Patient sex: F
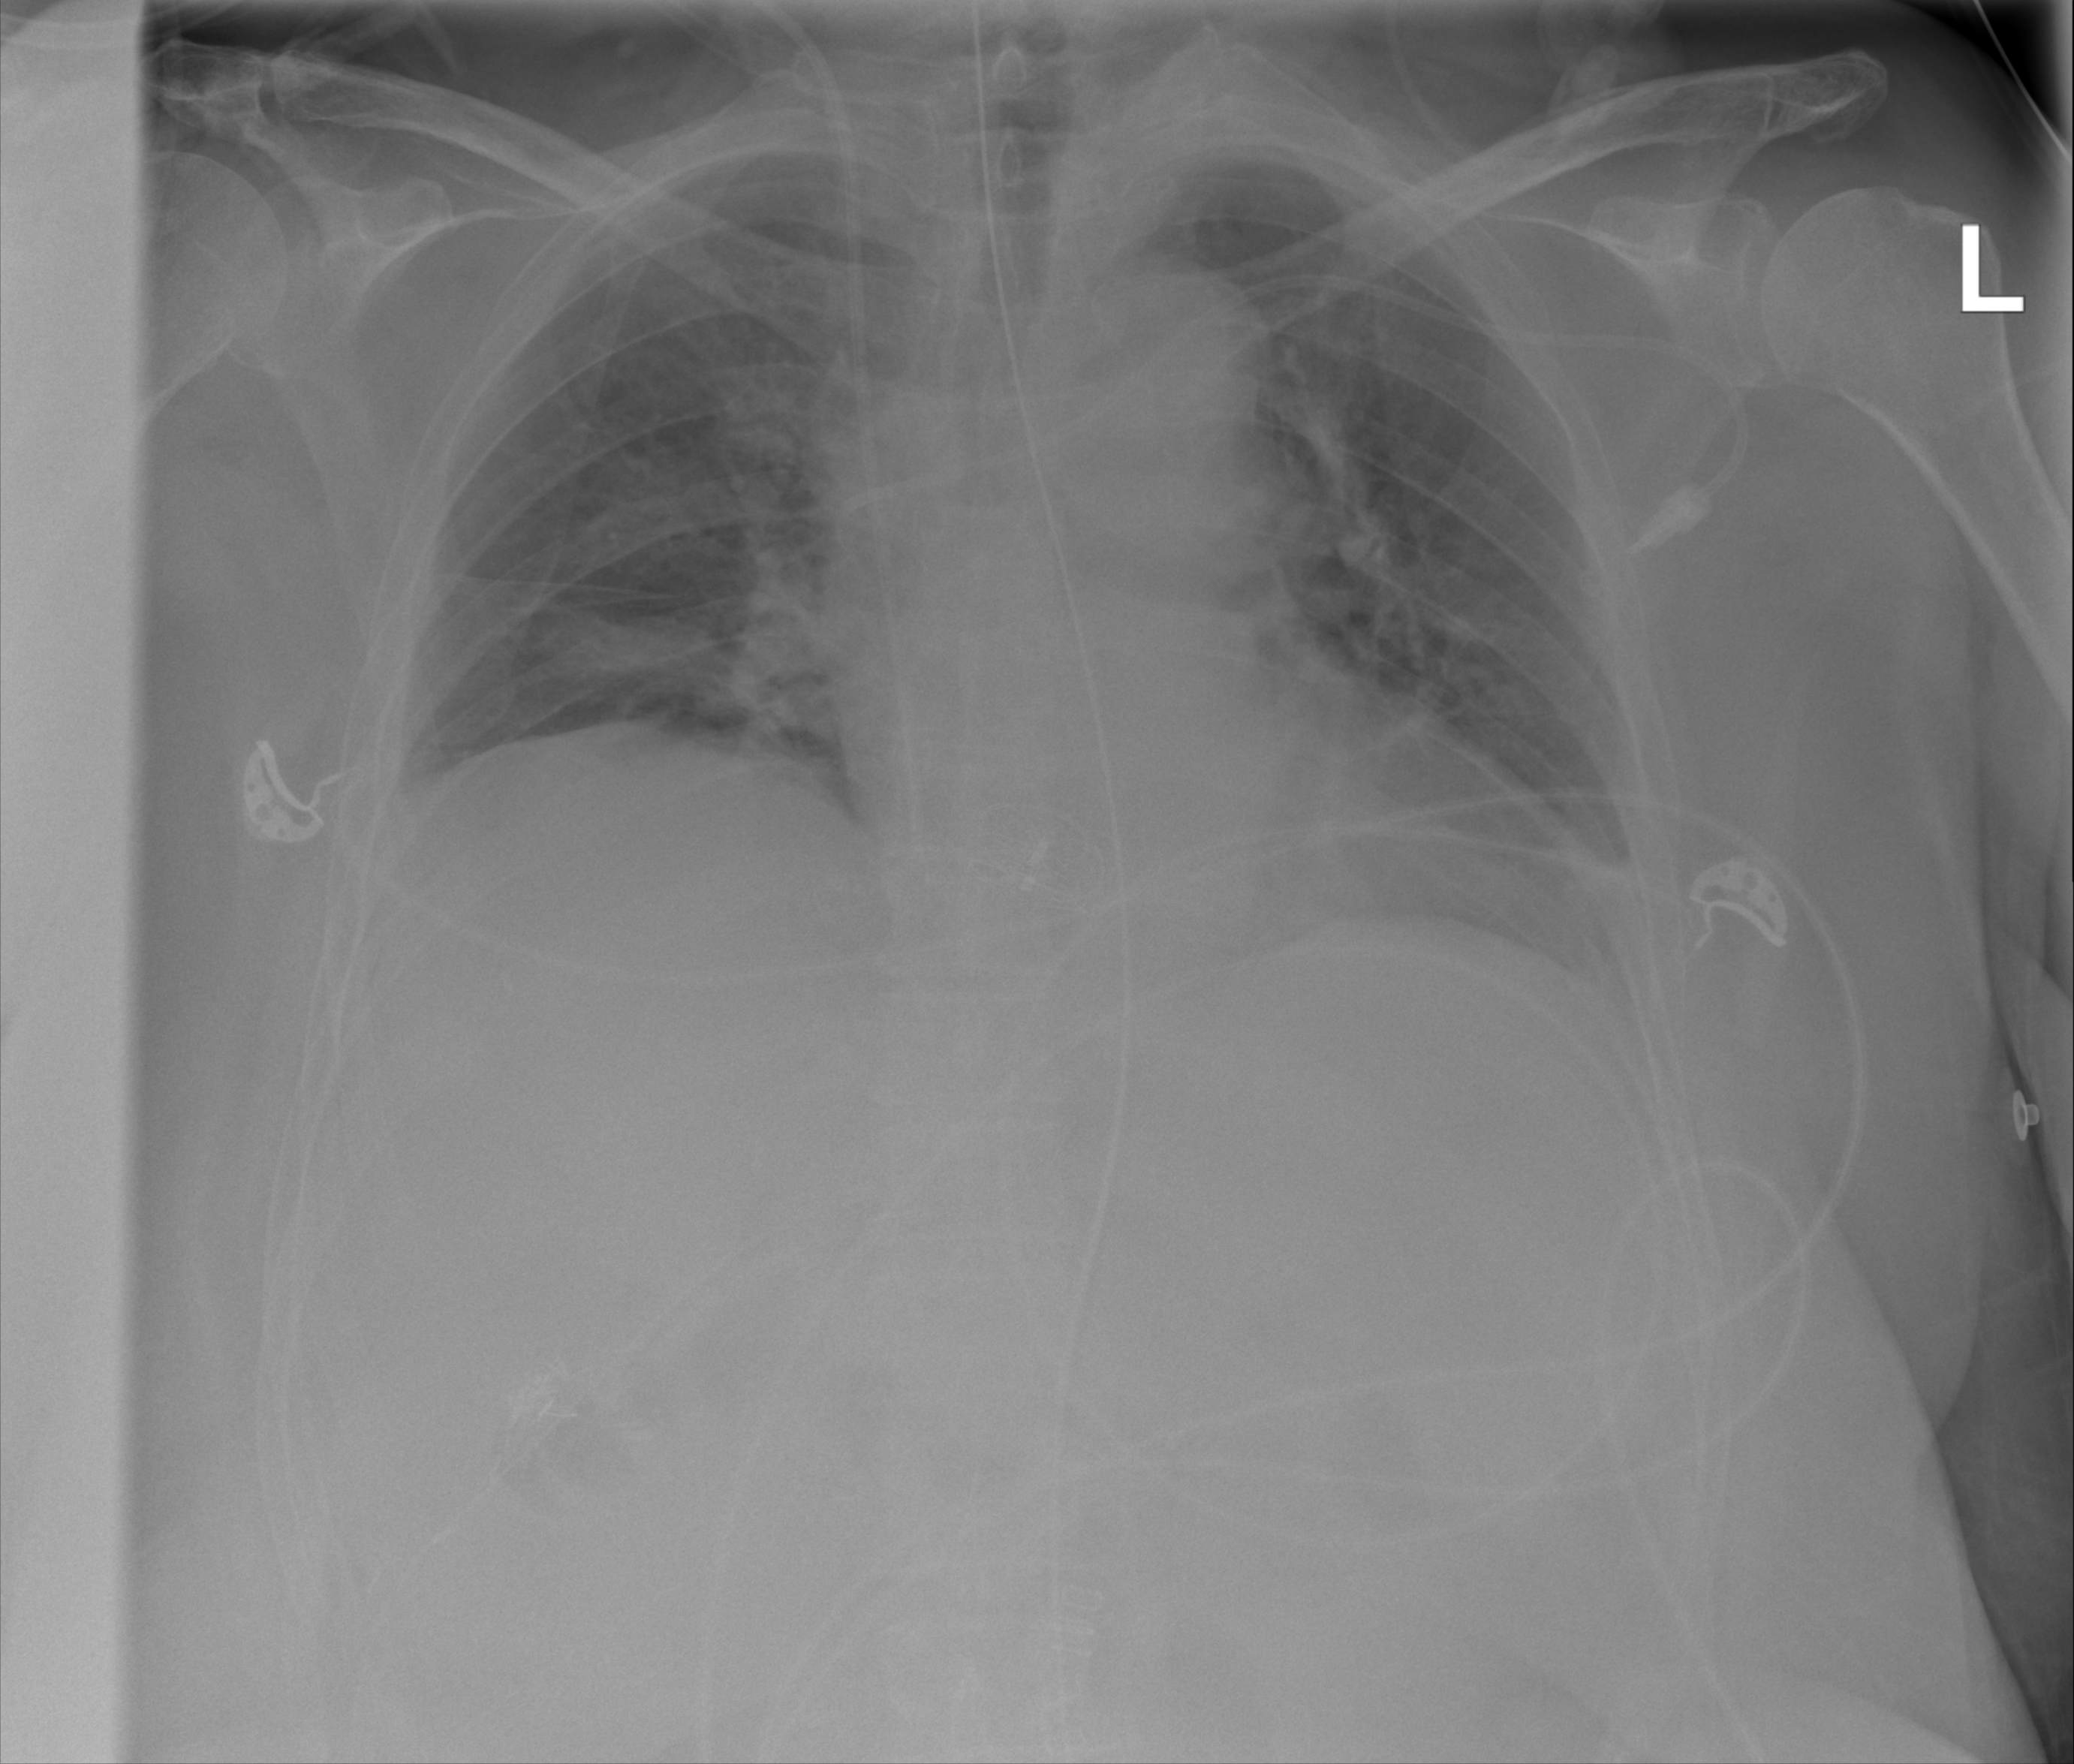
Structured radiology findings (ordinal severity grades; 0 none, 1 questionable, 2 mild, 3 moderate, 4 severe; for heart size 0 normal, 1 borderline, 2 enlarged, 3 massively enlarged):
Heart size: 2
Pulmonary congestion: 0
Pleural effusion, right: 0
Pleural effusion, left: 0
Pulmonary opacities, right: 0
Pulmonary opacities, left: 0
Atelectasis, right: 2
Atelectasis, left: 0